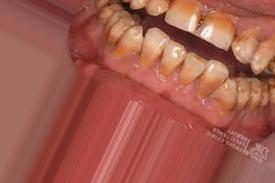
Condition: Tooth Discoloration